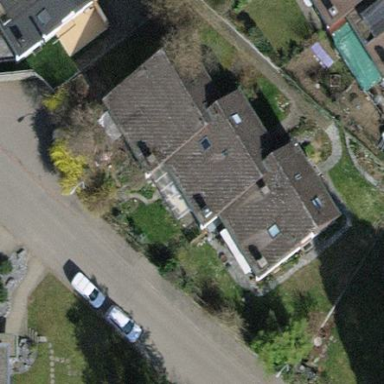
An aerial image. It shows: Terrace building.